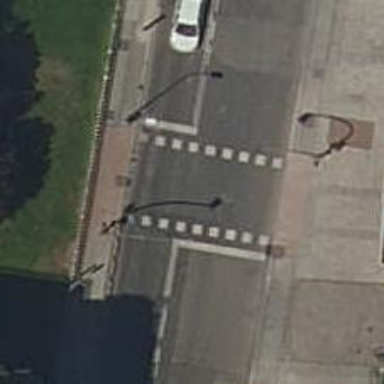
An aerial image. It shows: Tertiary road with asphalt surface. There is parallel parking on the right lane.